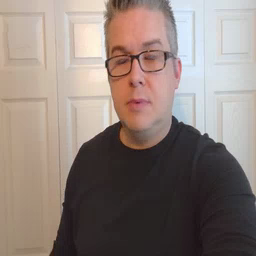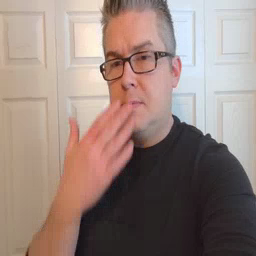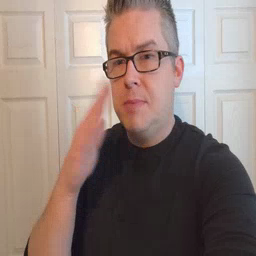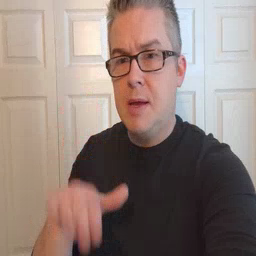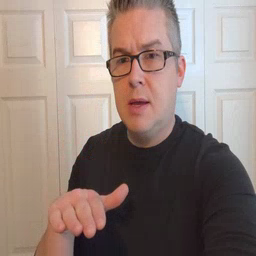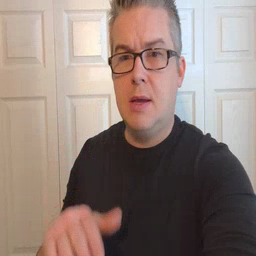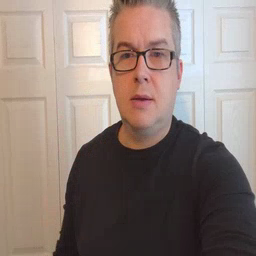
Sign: bad